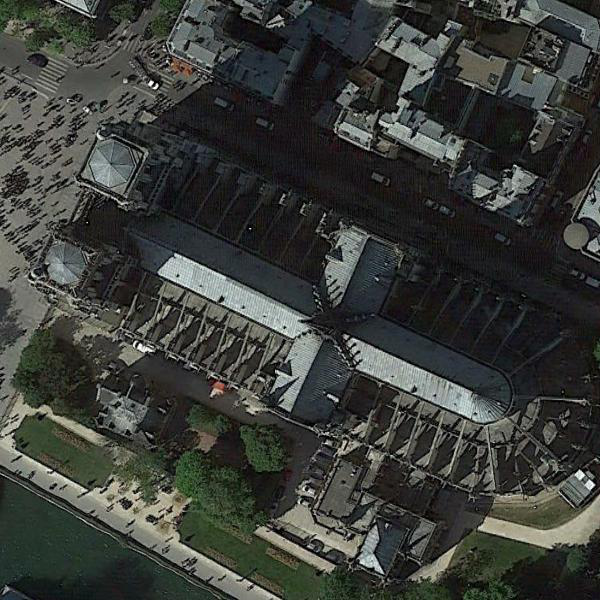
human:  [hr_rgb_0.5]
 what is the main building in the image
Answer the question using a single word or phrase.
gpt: church